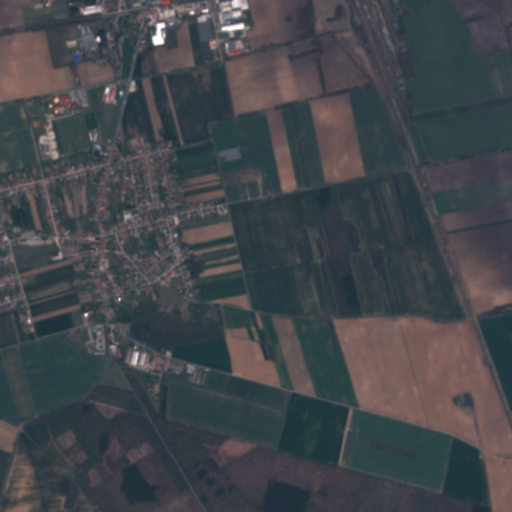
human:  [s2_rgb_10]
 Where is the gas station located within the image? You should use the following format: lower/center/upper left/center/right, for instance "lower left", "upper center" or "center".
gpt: The gas station is located in the upper left of the image.
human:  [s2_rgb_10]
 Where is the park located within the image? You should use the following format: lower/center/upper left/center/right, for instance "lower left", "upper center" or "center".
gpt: The park is located in the upper left of the image.
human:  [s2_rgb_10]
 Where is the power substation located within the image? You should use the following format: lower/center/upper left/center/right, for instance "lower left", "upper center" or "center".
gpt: The power substation is located in the center of the image.
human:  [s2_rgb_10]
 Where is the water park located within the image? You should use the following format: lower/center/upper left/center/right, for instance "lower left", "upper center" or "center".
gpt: The water park is located in the upper left of the image.
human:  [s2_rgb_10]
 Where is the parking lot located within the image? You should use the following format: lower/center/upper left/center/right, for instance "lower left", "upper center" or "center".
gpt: There is no parking lot in the image.